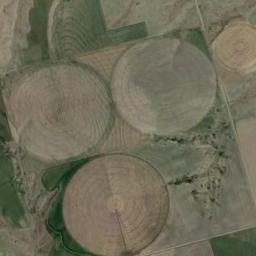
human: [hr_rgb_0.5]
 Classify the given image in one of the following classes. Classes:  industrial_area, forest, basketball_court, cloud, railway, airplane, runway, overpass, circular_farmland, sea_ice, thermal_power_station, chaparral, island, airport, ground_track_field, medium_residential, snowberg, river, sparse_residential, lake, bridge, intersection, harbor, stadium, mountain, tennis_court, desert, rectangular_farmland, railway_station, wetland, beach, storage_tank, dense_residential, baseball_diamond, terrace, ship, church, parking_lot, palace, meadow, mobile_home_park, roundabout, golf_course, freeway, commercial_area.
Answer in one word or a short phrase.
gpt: circular_farmland